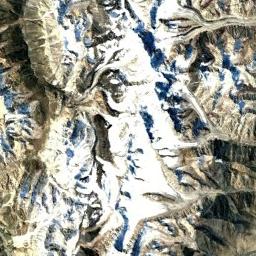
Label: snowberg